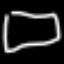
Label: square